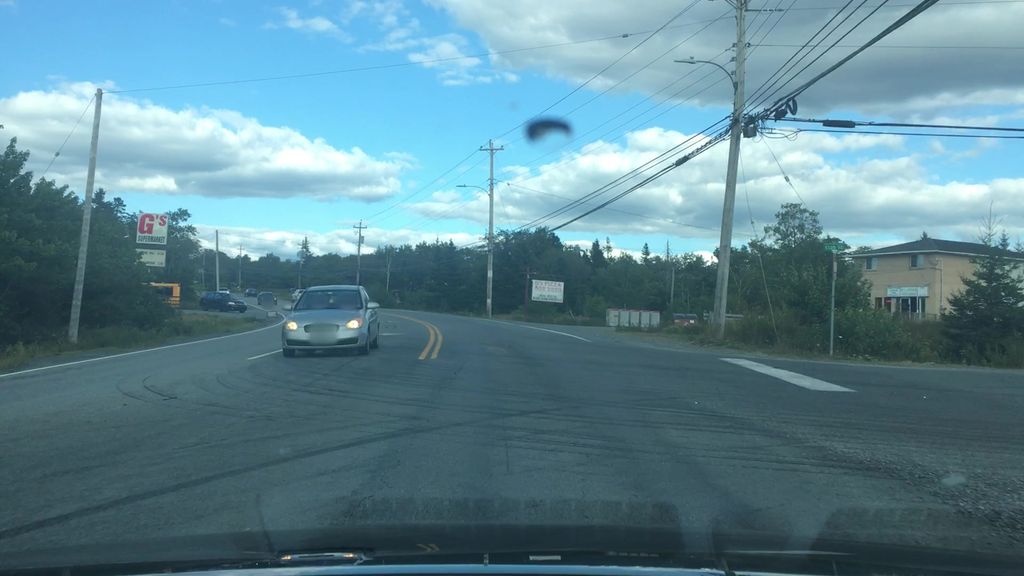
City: halifax